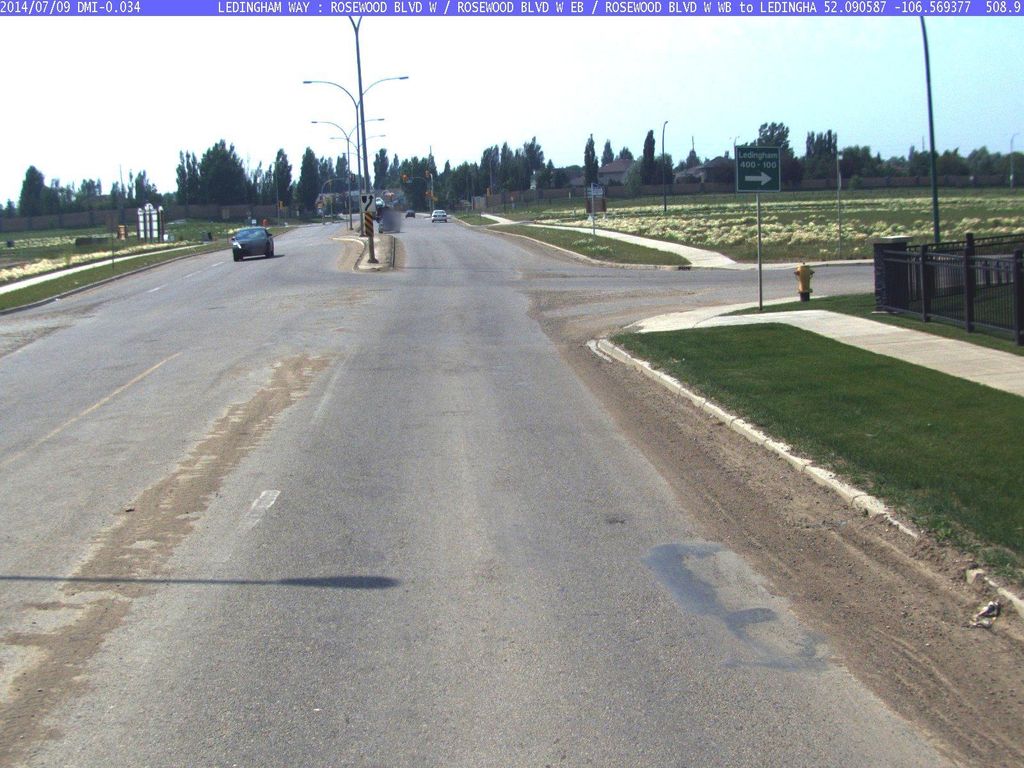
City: saskatoon